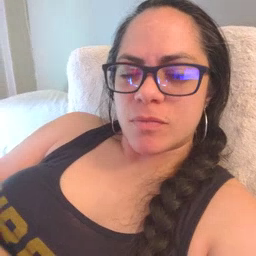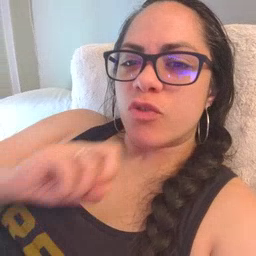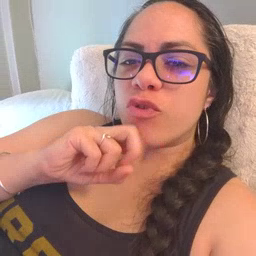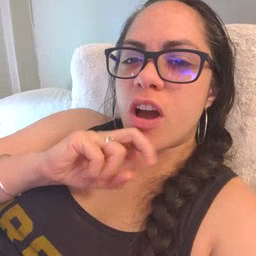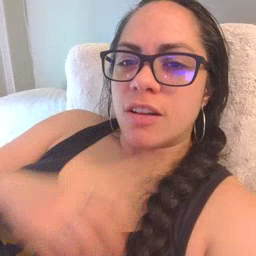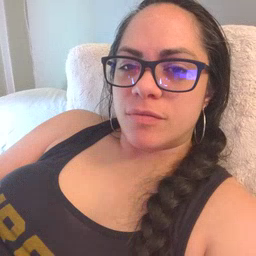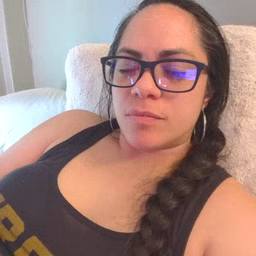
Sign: frog